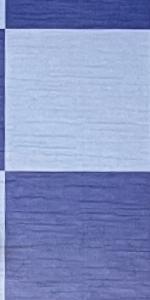
Label: Empty